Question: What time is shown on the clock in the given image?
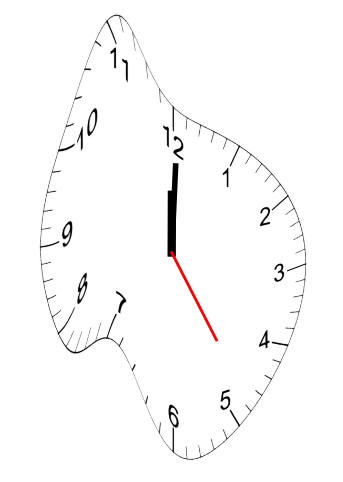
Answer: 12:00:24